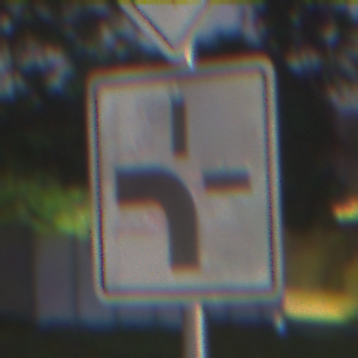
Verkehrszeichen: VerlaufVorfahrtsstrasse1
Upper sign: Vorfahrtsstrasse
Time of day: Night
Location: Outdoor (Suburban)
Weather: PartlyCloudy
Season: NotSpecified
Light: Artificial